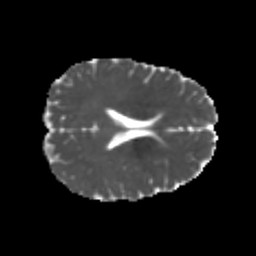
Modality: MD
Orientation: axial
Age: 21
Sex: female
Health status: healthy
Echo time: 0.074 s